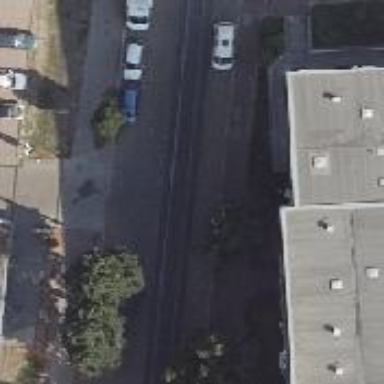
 while the parking lanes are made of sett."